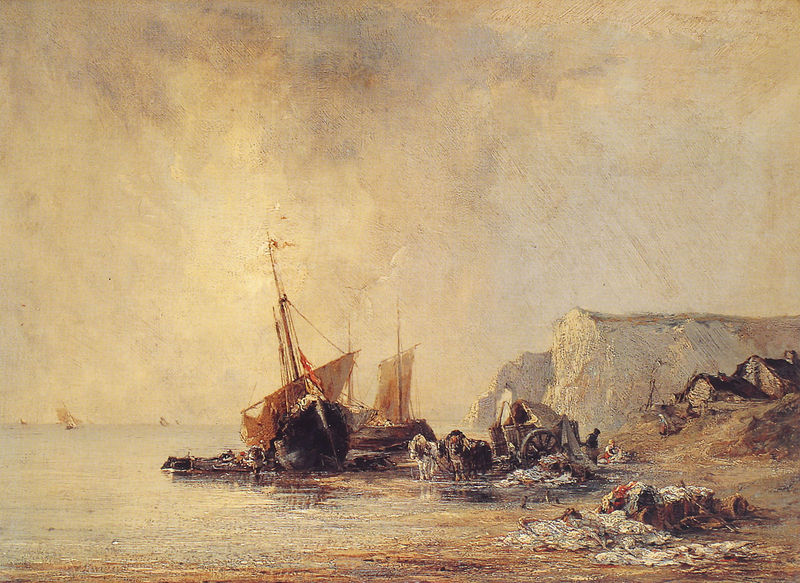
Titel: Boote an der Küste der Normandie
Künstler: Richard Parkes Bonington
Institution: St. Petersburg, Eremitage
Schlagwörter: felsen, gemälde, himmel, meer, wasser, wolken, landschaft, menschen, sand, see, ufer, frau, grau, kreide, orange, dach, haus, beige, stein, häuser, tücher, boot, kamin, pferd, pferde, schiff, segel, segelschiffe, strand, berge, hütten, kutsche, rad, wimpel, toz, gefährt, waren, segelstoff, wgen